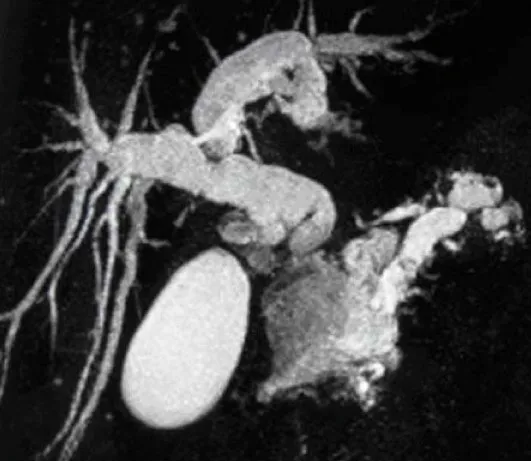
MRCP showing pancreatic cyst in the head of the organ with dilation of the main and branch pancreatic ducts as well as of the extra- intra hepatic biliary tree.
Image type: radiology (mri)